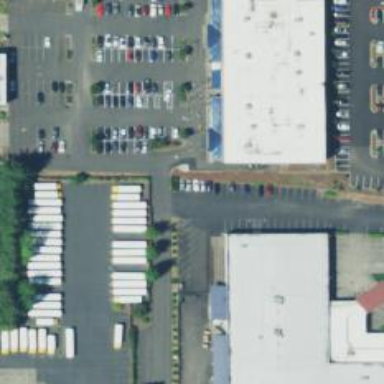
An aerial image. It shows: Parking space.